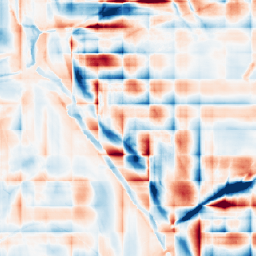
Category: wavelet
Decomposition family: wavelet_dwt
Decomposition parameters: wavelet: db2
level: 5
Upsampling method: nearest
Upsampling parameters: scale: 4
Upsampling scale: 4